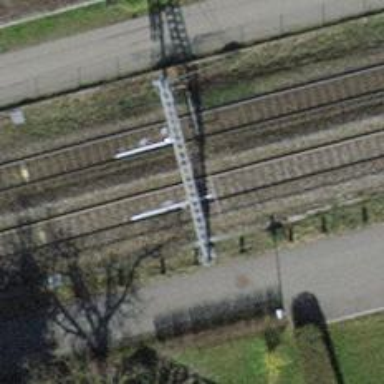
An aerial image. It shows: Solitary milestone along the railway.